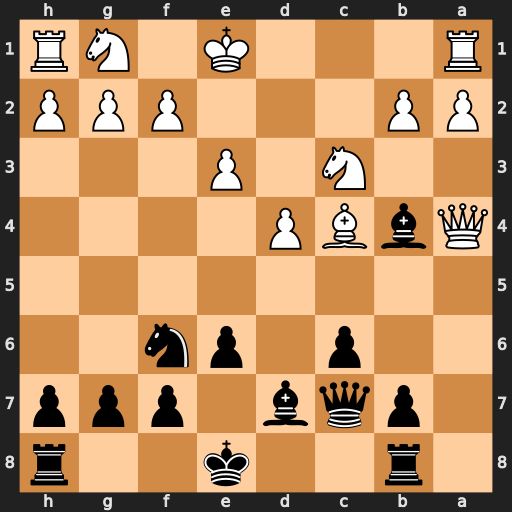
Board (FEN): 1r2k2r/1pqb1ppp/2p1pn2/8/QbBP4/2N1P3/PP3PPP/R3K1NR
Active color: b
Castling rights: KQk
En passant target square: -
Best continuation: Bxc3+ bxc3 b5 Qb3 bxc4